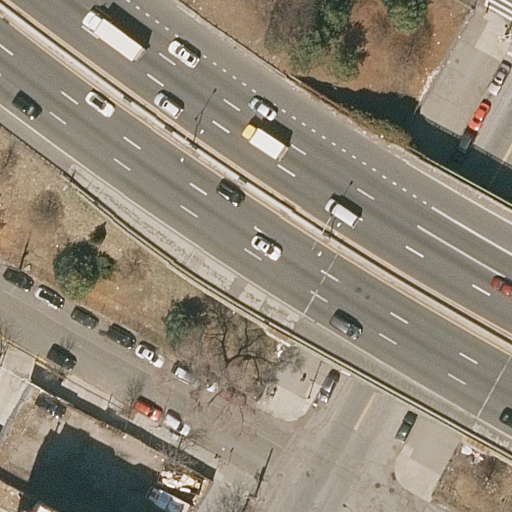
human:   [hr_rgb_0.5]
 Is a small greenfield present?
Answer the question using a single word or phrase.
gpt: no

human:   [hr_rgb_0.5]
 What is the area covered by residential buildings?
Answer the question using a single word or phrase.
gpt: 273m2

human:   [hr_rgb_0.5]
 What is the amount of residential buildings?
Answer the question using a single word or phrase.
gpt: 1

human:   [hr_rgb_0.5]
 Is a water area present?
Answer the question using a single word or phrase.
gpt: no

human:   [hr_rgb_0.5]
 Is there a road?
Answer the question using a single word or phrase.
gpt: yes

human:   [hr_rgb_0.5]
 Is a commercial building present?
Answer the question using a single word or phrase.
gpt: no

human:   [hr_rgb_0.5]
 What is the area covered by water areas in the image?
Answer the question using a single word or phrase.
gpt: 0m2

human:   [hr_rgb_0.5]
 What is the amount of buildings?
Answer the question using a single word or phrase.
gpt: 1

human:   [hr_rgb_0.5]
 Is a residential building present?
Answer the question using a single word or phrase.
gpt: yes

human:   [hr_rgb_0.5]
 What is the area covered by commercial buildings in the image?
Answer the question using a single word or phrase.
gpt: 0m2

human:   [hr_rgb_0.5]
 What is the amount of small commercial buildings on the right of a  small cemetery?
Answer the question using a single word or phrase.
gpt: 0

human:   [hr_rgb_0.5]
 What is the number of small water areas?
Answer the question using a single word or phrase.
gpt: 0

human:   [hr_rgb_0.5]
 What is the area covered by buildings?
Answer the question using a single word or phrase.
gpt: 273m2

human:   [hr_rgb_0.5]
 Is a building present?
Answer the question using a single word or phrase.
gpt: yes

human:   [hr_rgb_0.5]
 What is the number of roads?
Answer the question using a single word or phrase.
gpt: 8

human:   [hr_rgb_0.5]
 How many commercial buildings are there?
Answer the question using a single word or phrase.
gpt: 0

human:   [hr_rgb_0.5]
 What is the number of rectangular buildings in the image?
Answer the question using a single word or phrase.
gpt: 0

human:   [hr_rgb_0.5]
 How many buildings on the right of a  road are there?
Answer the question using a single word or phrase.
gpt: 0

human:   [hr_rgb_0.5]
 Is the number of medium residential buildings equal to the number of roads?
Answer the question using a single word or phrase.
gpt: no

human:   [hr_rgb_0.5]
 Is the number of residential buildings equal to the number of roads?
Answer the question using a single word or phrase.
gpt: no

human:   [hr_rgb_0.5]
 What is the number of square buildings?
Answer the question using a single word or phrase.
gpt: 0

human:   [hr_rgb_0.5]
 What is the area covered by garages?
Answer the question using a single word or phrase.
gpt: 0m2

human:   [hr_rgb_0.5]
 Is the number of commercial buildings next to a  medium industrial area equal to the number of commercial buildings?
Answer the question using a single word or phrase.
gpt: yes

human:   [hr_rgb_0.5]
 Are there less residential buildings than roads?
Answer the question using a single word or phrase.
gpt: yes

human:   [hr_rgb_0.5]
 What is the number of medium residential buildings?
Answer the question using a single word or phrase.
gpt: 1

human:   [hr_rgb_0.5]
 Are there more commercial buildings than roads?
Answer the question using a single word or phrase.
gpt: no

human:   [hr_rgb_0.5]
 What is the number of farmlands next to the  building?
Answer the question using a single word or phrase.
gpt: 0

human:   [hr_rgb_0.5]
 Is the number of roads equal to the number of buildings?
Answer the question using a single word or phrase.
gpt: no

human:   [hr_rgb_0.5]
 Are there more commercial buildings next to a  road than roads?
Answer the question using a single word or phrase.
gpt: no

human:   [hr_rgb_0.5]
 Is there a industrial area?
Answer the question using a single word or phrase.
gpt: no

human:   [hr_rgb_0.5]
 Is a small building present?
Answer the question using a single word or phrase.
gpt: no

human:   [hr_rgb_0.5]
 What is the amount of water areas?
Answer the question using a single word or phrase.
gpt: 0

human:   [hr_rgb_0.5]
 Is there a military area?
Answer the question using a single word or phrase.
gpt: no

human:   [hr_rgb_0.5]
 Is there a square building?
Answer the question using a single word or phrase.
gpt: no

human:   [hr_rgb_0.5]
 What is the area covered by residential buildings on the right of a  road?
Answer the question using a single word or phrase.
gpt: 0m2

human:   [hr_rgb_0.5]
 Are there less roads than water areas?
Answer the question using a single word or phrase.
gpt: no

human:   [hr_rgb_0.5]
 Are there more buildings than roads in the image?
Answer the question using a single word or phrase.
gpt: no

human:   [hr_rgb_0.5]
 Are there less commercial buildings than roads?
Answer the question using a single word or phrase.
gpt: yes

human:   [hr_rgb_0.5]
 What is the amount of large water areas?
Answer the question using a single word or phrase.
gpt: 0

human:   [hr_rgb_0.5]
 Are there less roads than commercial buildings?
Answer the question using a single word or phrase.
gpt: no

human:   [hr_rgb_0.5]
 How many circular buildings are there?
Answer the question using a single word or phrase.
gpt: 0

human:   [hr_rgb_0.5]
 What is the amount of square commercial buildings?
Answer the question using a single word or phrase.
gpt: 0

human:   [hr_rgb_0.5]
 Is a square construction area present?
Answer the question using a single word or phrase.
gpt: no

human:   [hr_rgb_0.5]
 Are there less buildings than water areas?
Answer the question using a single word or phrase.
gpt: no

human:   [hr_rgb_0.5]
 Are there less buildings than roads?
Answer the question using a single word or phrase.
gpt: yes

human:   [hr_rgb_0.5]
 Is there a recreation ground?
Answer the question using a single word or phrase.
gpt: no

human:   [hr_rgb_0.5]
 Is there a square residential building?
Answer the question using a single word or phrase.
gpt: no

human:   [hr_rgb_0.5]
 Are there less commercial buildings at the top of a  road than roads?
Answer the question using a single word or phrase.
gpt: yes

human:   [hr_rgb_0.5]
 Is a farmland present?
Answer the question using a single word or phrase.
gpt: no

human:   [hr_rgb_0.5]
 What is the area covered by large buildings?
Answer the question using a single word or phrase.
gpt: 0m2

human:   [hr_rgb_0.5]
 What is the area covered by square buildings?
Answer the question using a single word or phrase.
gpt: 0m2

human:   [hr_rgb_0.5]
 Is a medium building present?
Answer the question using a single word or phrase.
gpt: yes

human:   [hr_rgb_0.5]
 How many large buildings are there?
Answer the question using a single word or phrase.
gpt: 0

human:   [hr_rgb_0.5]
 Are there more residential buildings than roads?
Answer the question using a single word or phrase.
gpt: no

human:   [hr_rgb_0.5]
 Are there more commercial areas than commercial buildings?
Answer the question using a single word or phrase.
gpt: no

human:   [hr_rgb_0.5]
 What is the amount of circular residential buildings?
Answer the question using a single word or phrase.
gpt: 0

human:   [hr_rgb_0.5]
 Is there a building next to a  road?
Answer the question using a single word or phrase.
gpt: yes

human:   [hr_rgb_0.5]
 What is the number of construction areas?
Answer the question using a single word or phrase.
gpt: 0

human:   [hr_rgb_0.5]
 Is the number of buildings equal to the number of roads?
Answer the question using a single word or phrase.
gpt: no

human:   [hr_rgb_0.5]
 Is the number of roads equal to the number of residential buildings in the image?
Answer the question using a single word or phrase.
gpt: no

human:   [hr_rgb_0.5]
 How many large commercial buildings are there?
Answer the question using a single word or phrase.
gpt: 0

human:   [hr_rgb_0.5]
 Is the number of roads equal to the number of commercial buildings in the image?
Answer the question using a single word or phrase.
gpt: no

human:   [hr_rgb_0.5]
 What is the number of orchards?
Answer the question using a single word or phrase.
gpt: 0

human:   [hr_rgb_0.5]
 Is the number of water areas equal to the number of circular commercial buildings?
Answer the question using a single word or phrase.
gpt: yes